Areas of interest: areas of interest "Commercial service"
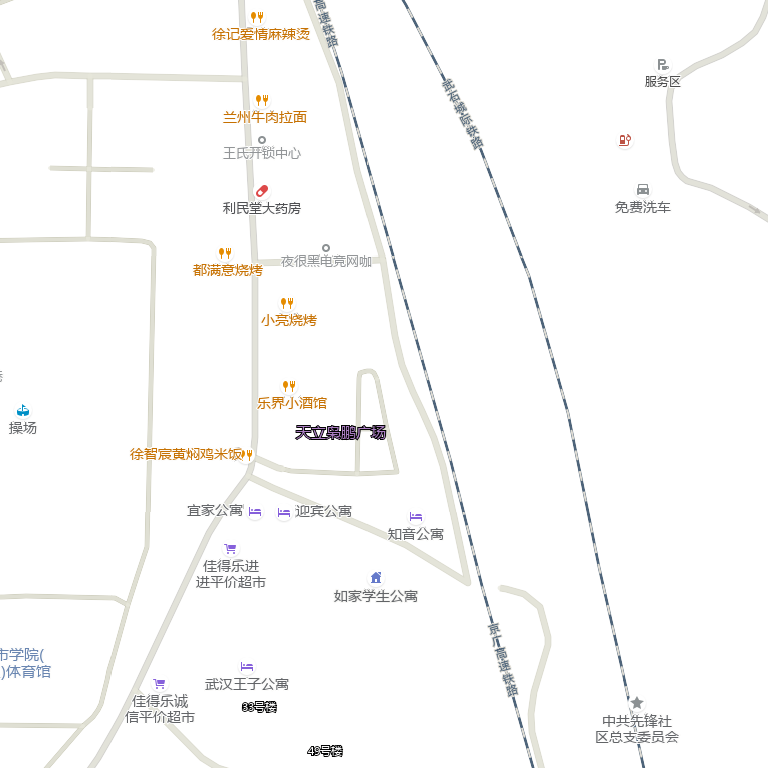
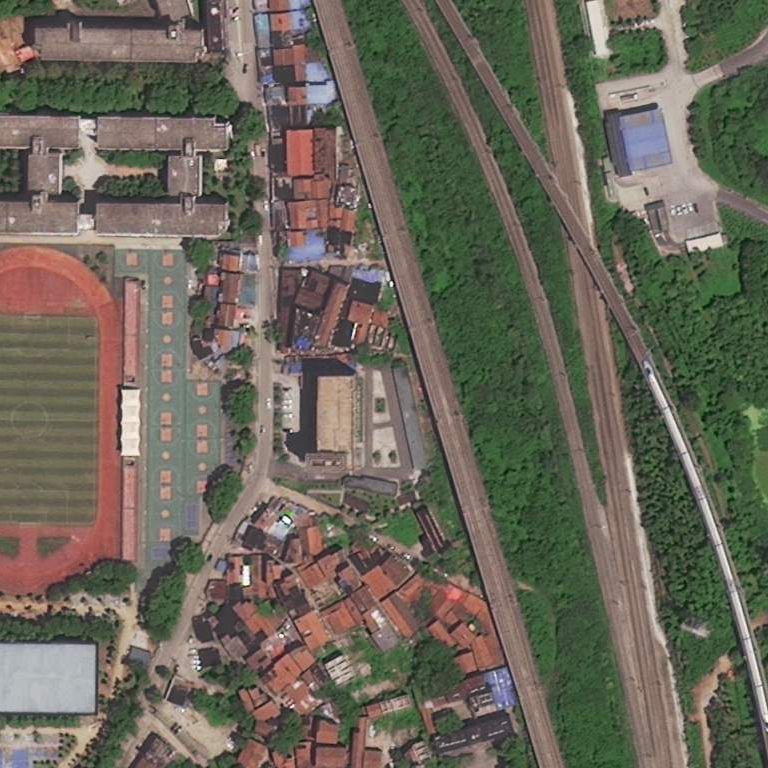